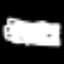
Label: squiggle